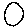
Label: circle